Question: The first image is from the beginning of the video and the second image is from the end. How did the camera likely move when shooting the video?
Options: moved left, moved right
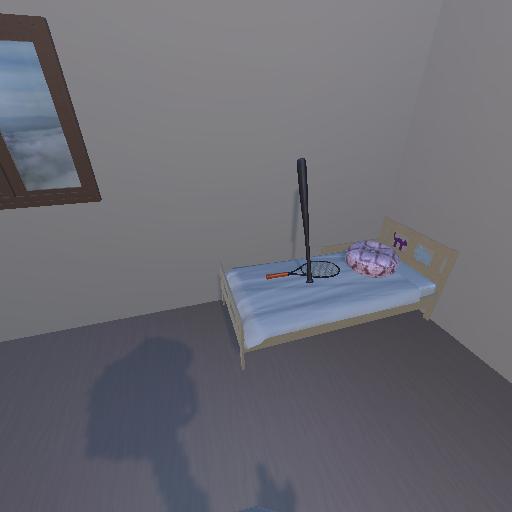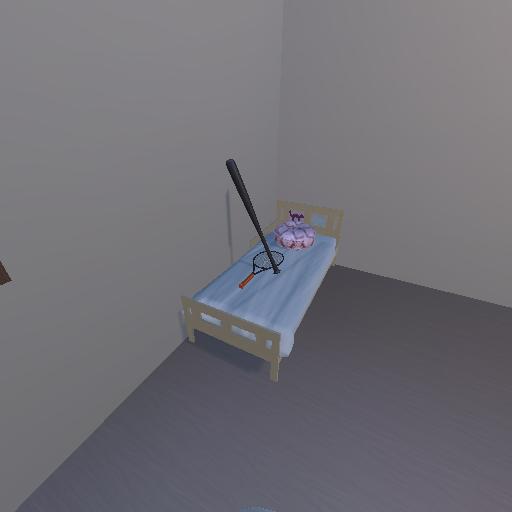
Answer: moved left